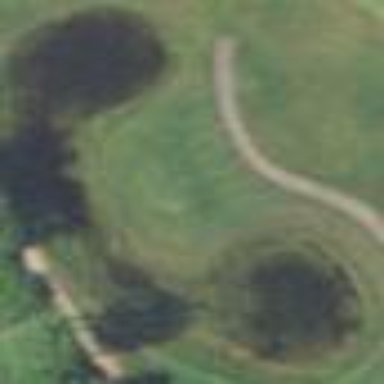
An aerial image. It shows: Water hazard in golf course. The hazard is natural water feature.